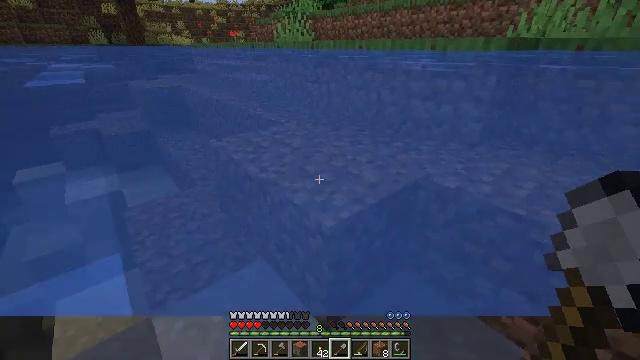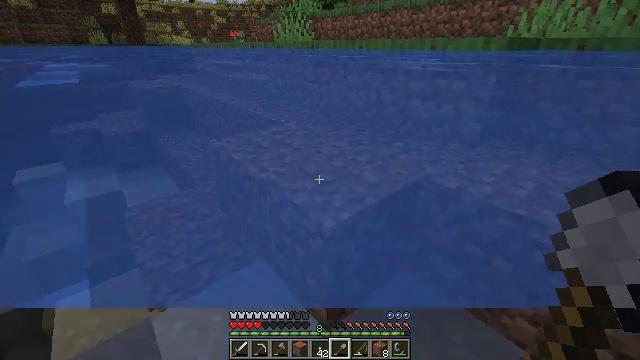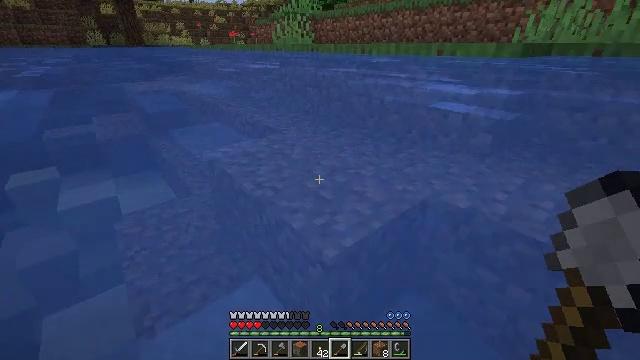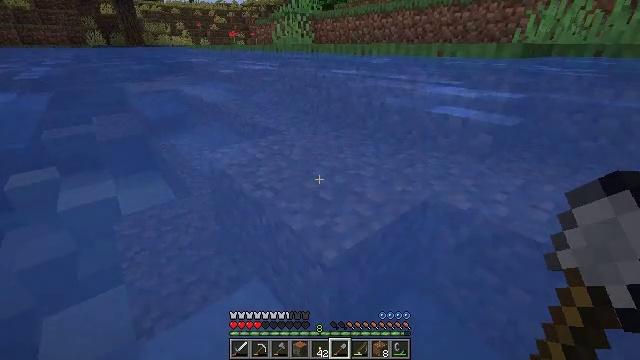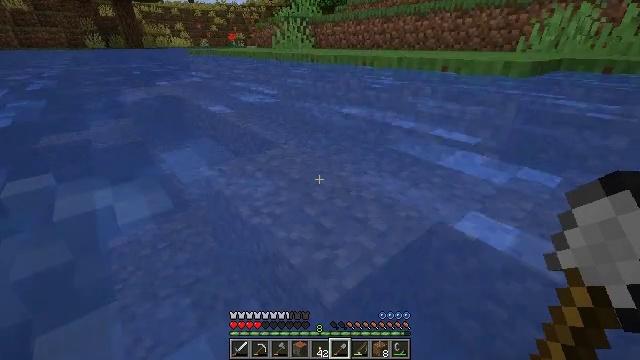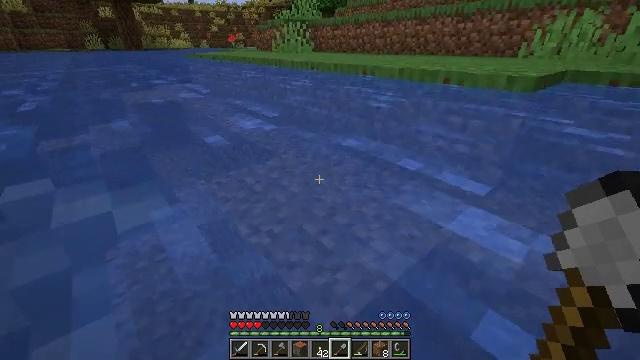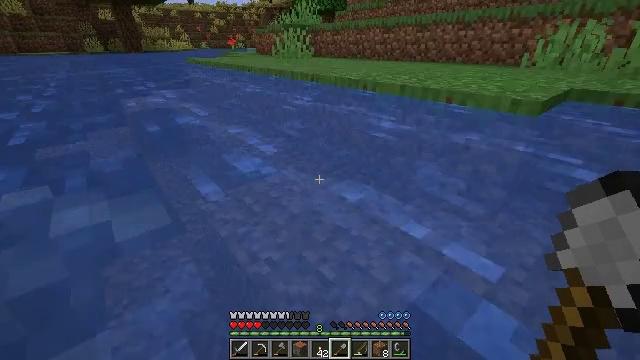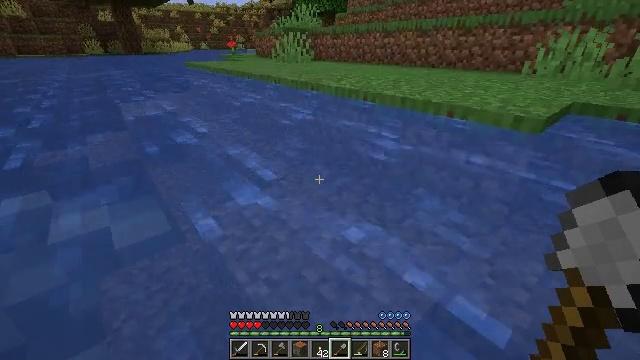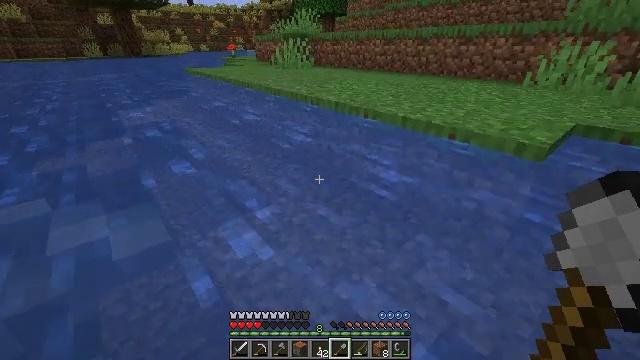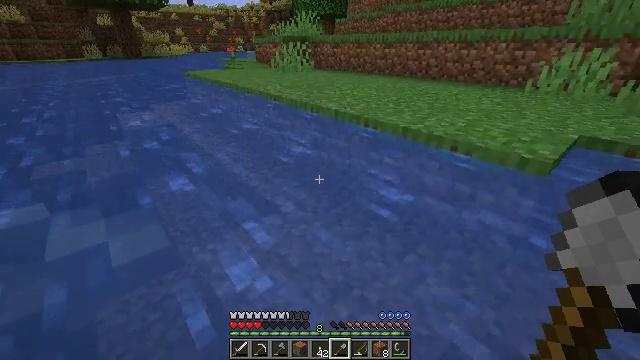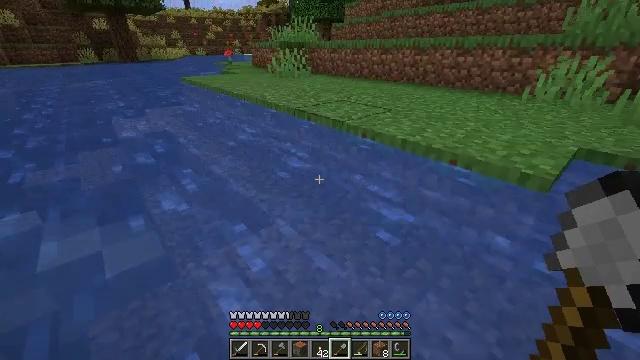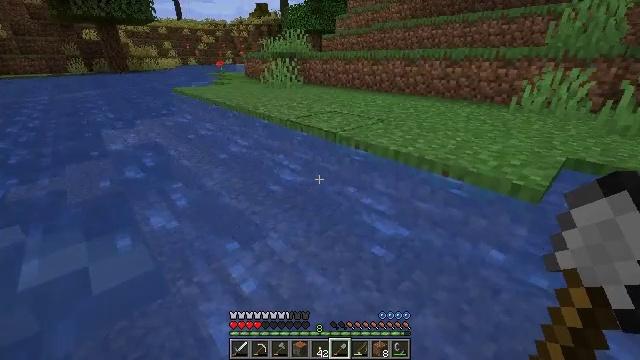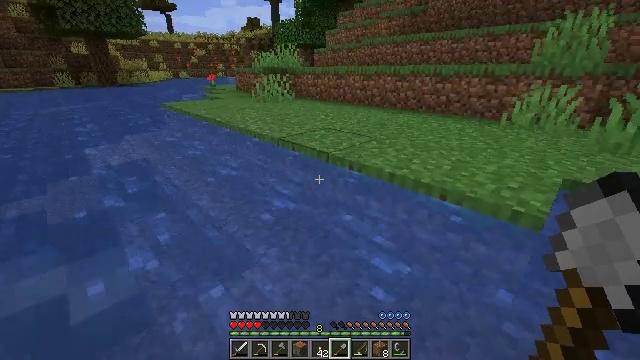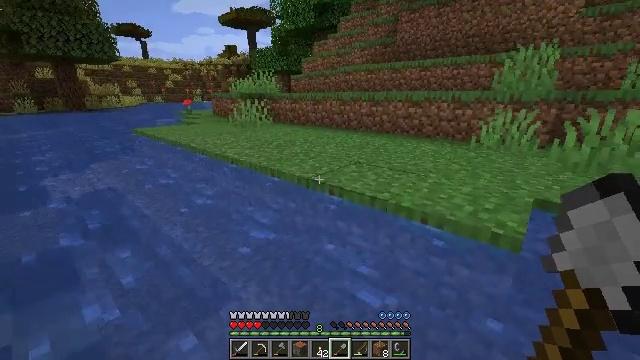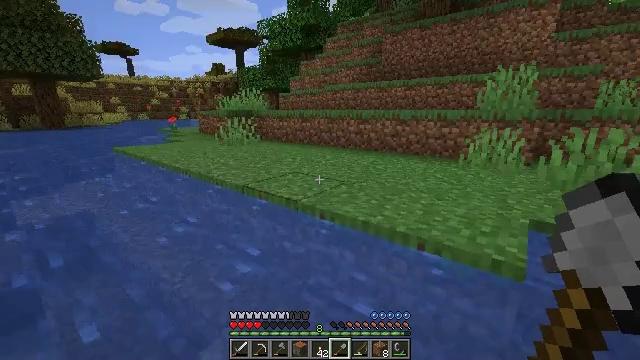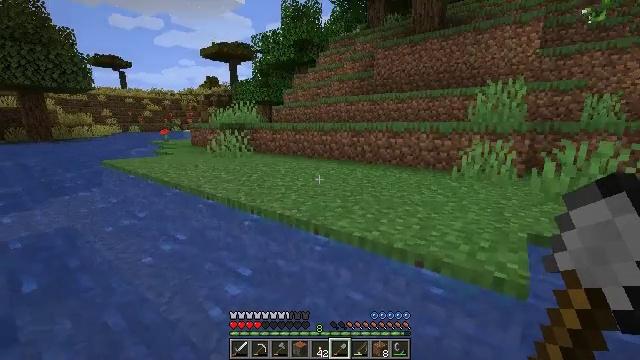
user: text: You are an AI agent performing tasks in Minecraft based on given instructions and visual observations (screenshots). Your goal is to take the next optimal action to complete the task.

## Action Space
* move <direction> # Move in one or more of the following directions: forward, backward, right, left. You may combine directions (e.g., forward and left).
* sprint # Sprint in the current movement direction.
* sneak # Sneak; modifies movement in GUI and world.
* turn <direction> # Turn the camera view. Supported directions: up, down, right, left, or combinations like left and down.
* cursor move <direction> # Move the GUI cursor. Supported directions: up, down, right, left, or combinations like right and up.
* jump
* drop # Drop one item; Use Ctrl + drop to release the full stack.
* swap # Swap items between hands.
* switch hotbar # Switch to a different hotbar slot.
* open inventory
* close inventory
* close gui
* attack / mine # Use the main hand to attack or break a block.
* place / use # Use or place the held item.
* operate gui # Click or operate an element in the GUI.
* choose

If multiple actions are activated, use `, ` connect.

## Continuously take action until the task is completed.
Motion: motion action
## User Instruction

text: Gather the peony by left-clicking.
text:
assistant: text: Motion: move forward, jump
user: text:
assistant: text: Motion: move forward, jump
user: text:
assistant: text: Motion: move forward, jump
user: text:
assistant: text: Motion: move forward, jump
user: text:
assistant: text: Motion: move forward, jump
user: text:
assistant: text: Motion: move forward, jump
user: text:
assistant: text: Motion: move forward, jump
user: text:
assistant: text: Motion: move forward, jump
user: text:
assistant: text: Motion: move forward
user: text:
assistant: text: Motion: move forward
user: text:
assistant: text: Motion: move forward, turn right and up
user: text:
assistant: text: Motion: move forward, turn right and up
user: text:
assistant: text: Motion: move forward, turn right and up
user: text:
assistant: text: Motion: move forward, turn right and up
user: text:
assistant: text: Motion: move forward, turn right and up
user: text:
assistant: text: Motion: move forward, turn right and up
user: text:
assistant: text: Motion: move forward, turn right and up
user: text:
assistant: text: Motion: move forward, turn right and up
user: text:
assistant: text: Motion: move forward
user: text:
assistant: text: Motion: move forward
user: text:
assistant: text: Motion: move forward, turn right and up
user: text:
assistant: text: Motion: move forward, turn right and up
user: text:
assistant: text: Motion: move forward, turn right and up, jump
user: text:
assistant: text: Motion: move forward, turn right and up, jump
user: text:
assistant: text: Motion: move forward, turn right, jump
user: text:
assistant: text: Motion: move forward, turn right, jump
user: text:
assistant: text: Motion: move forward, turn right, jump
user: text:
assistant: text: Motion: move forward, turn right
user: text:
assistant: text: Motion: move forward, turn right
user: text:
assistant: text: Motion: move forward